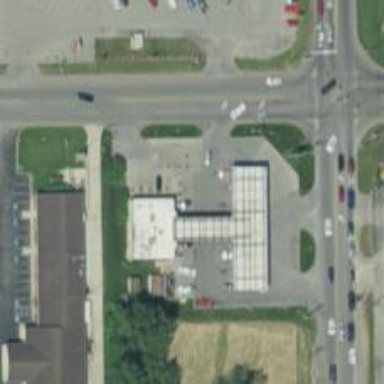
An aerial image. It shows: Convenience shop.